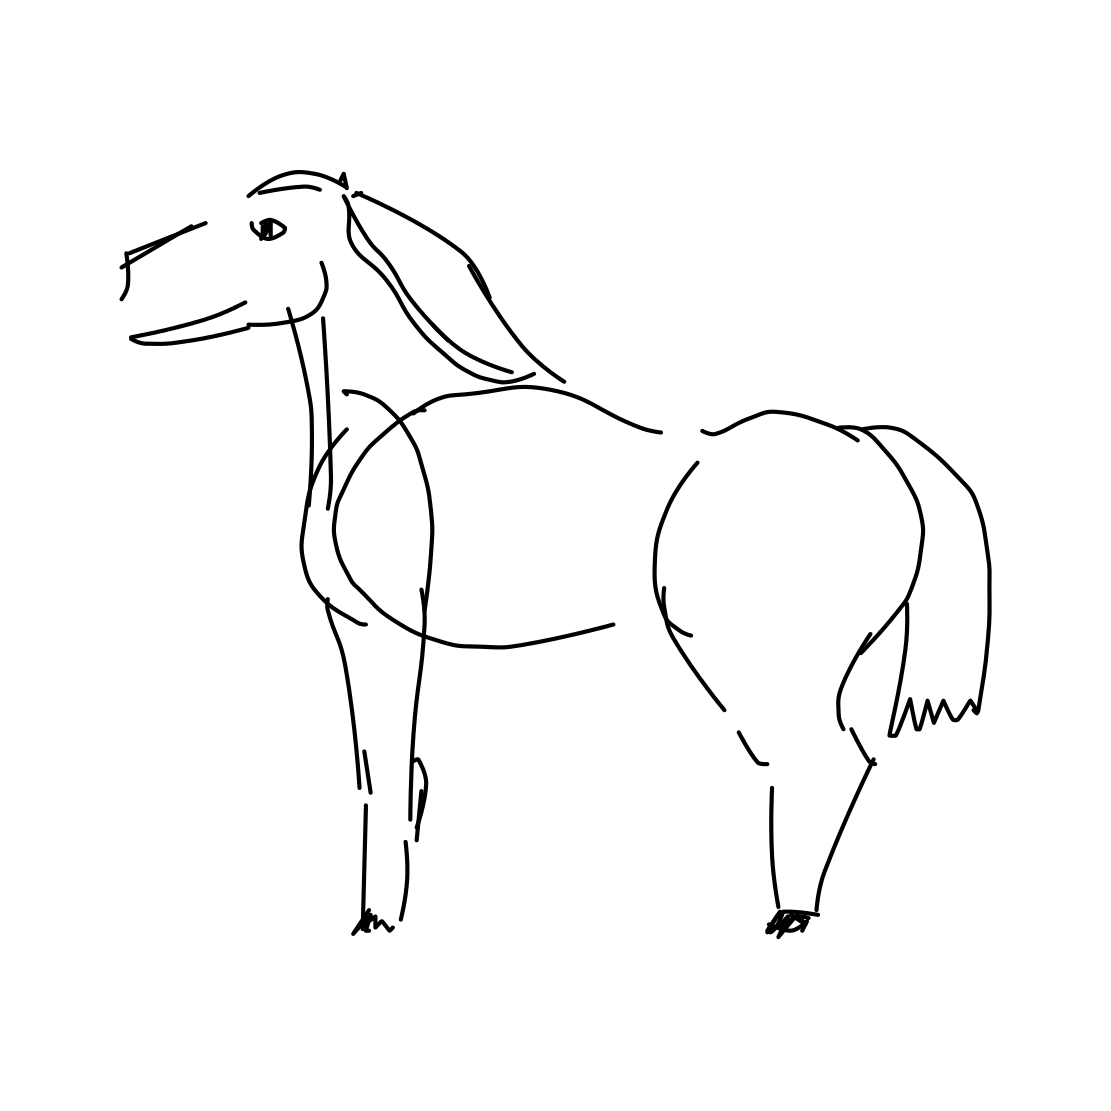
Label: horse